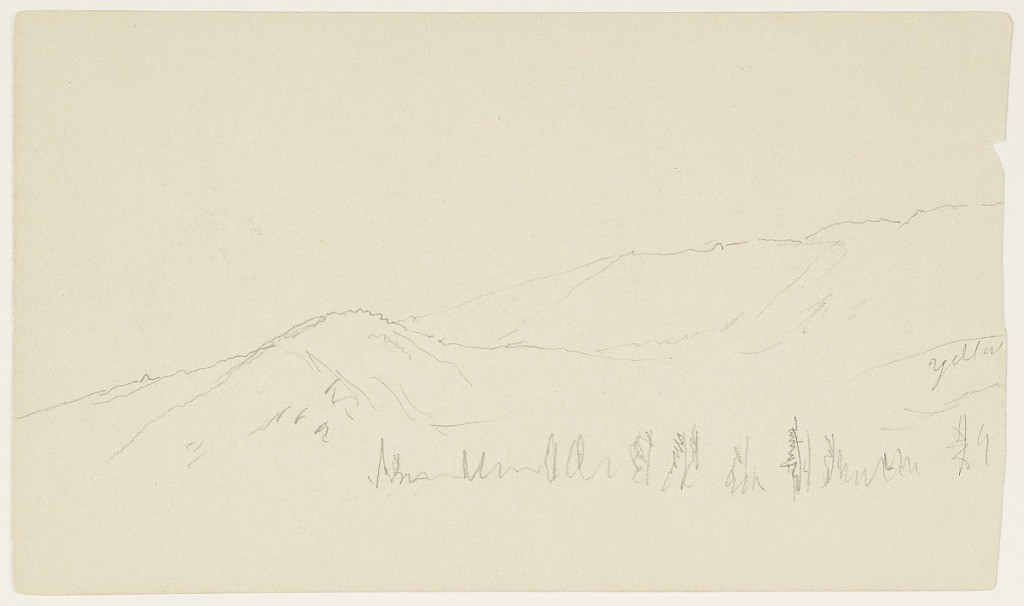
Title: Mountain Range, Maine
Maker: Frederic Edwin Church, American, 1826–1900
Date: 1876 - 1881
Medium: Graphite on white wove paper; verso: graphite
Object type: Drawing
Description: Landscape sketch showing the first part of a panoramic view of a rugged mountain ridge in the wilderness of Maine. Stretching across the middle distance, the ridge features a small rounded peak at left, while the rest of the ridge slowly ascends to the right and extends out of frame. A loosely-rendered line of trees extends horizontally in front of the ridge.

Verso: Landscape sketch showing a loosely-rendered woodland scene that includes a pair of trees in the upper portion, and in the lower portion, indistinct vegetation and possibly a pool of water.